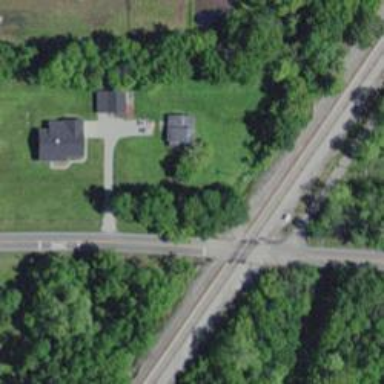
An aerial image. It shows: Railway level crossing.